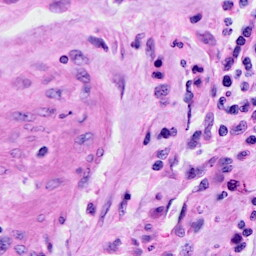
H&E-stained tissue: Cervix